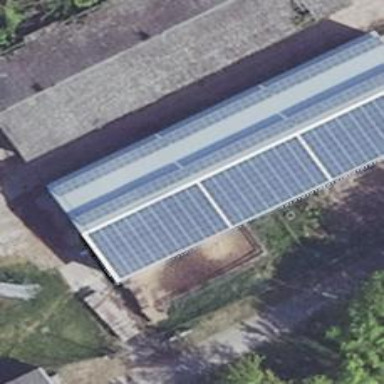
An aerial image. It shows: Small solar photovoltaic panel generator is producing electricity.